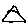
Label: triangle